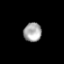
Tissue: prostate
Cell type: T cells
Senescence score: 0.3456
Nuclear area (px): 334
Mean DAPI intensity: 166.746